Question: I am new to frontend. I have four cards arranged in two rows. I want to align these in such a way that next card covers the space of other. I have tried multiple ways but it either aligns to the bottom of top cards in a row or to top. Check the image below to what I want to achieve.

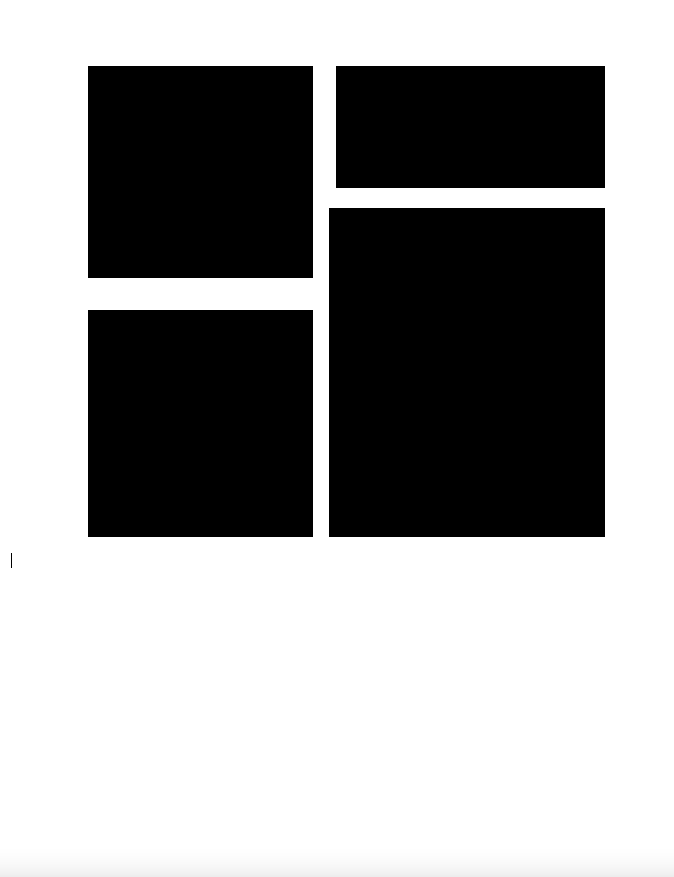
Answer: You can try with grid:
'''
.container {
display: grid;
grid-template-columns: repeat(2, 1fr);
grid-template-rows: repeat(4, 1fr);
gap: 1em;
height: 300px;
width: 100%;
justify-items: center;
margin: 0 auto;
}
.item {
width: 100%;
background: grey;
}
.lefttop { grid-area: 1 / 1 / 3 / 2; }
.leftbottom { grid-area: 3 / 1 / 5 / 2; }
.righttop { grid-area: 1 / 2 / 2 / 3; }
.rightbottom { grid-area: 2 / 2 / 5 / 3; }
'''
'''
<div class="container">
<div class="item lefttop"></div>
<div class="item leftbottom"></div>
<div class="item righttop"></div>
<div class="item rightbottom"></div>
</div>
'''